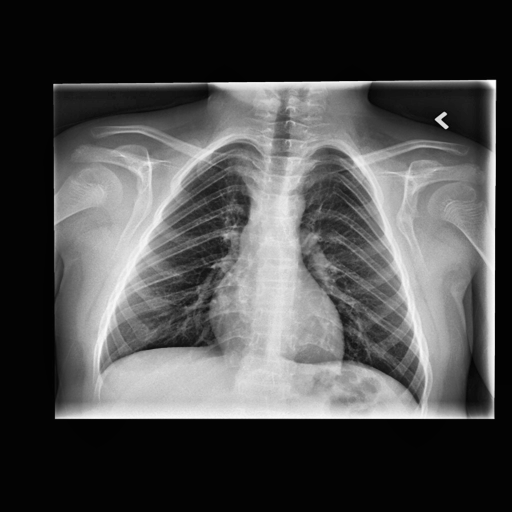
Finding: NORMAL